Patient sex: M
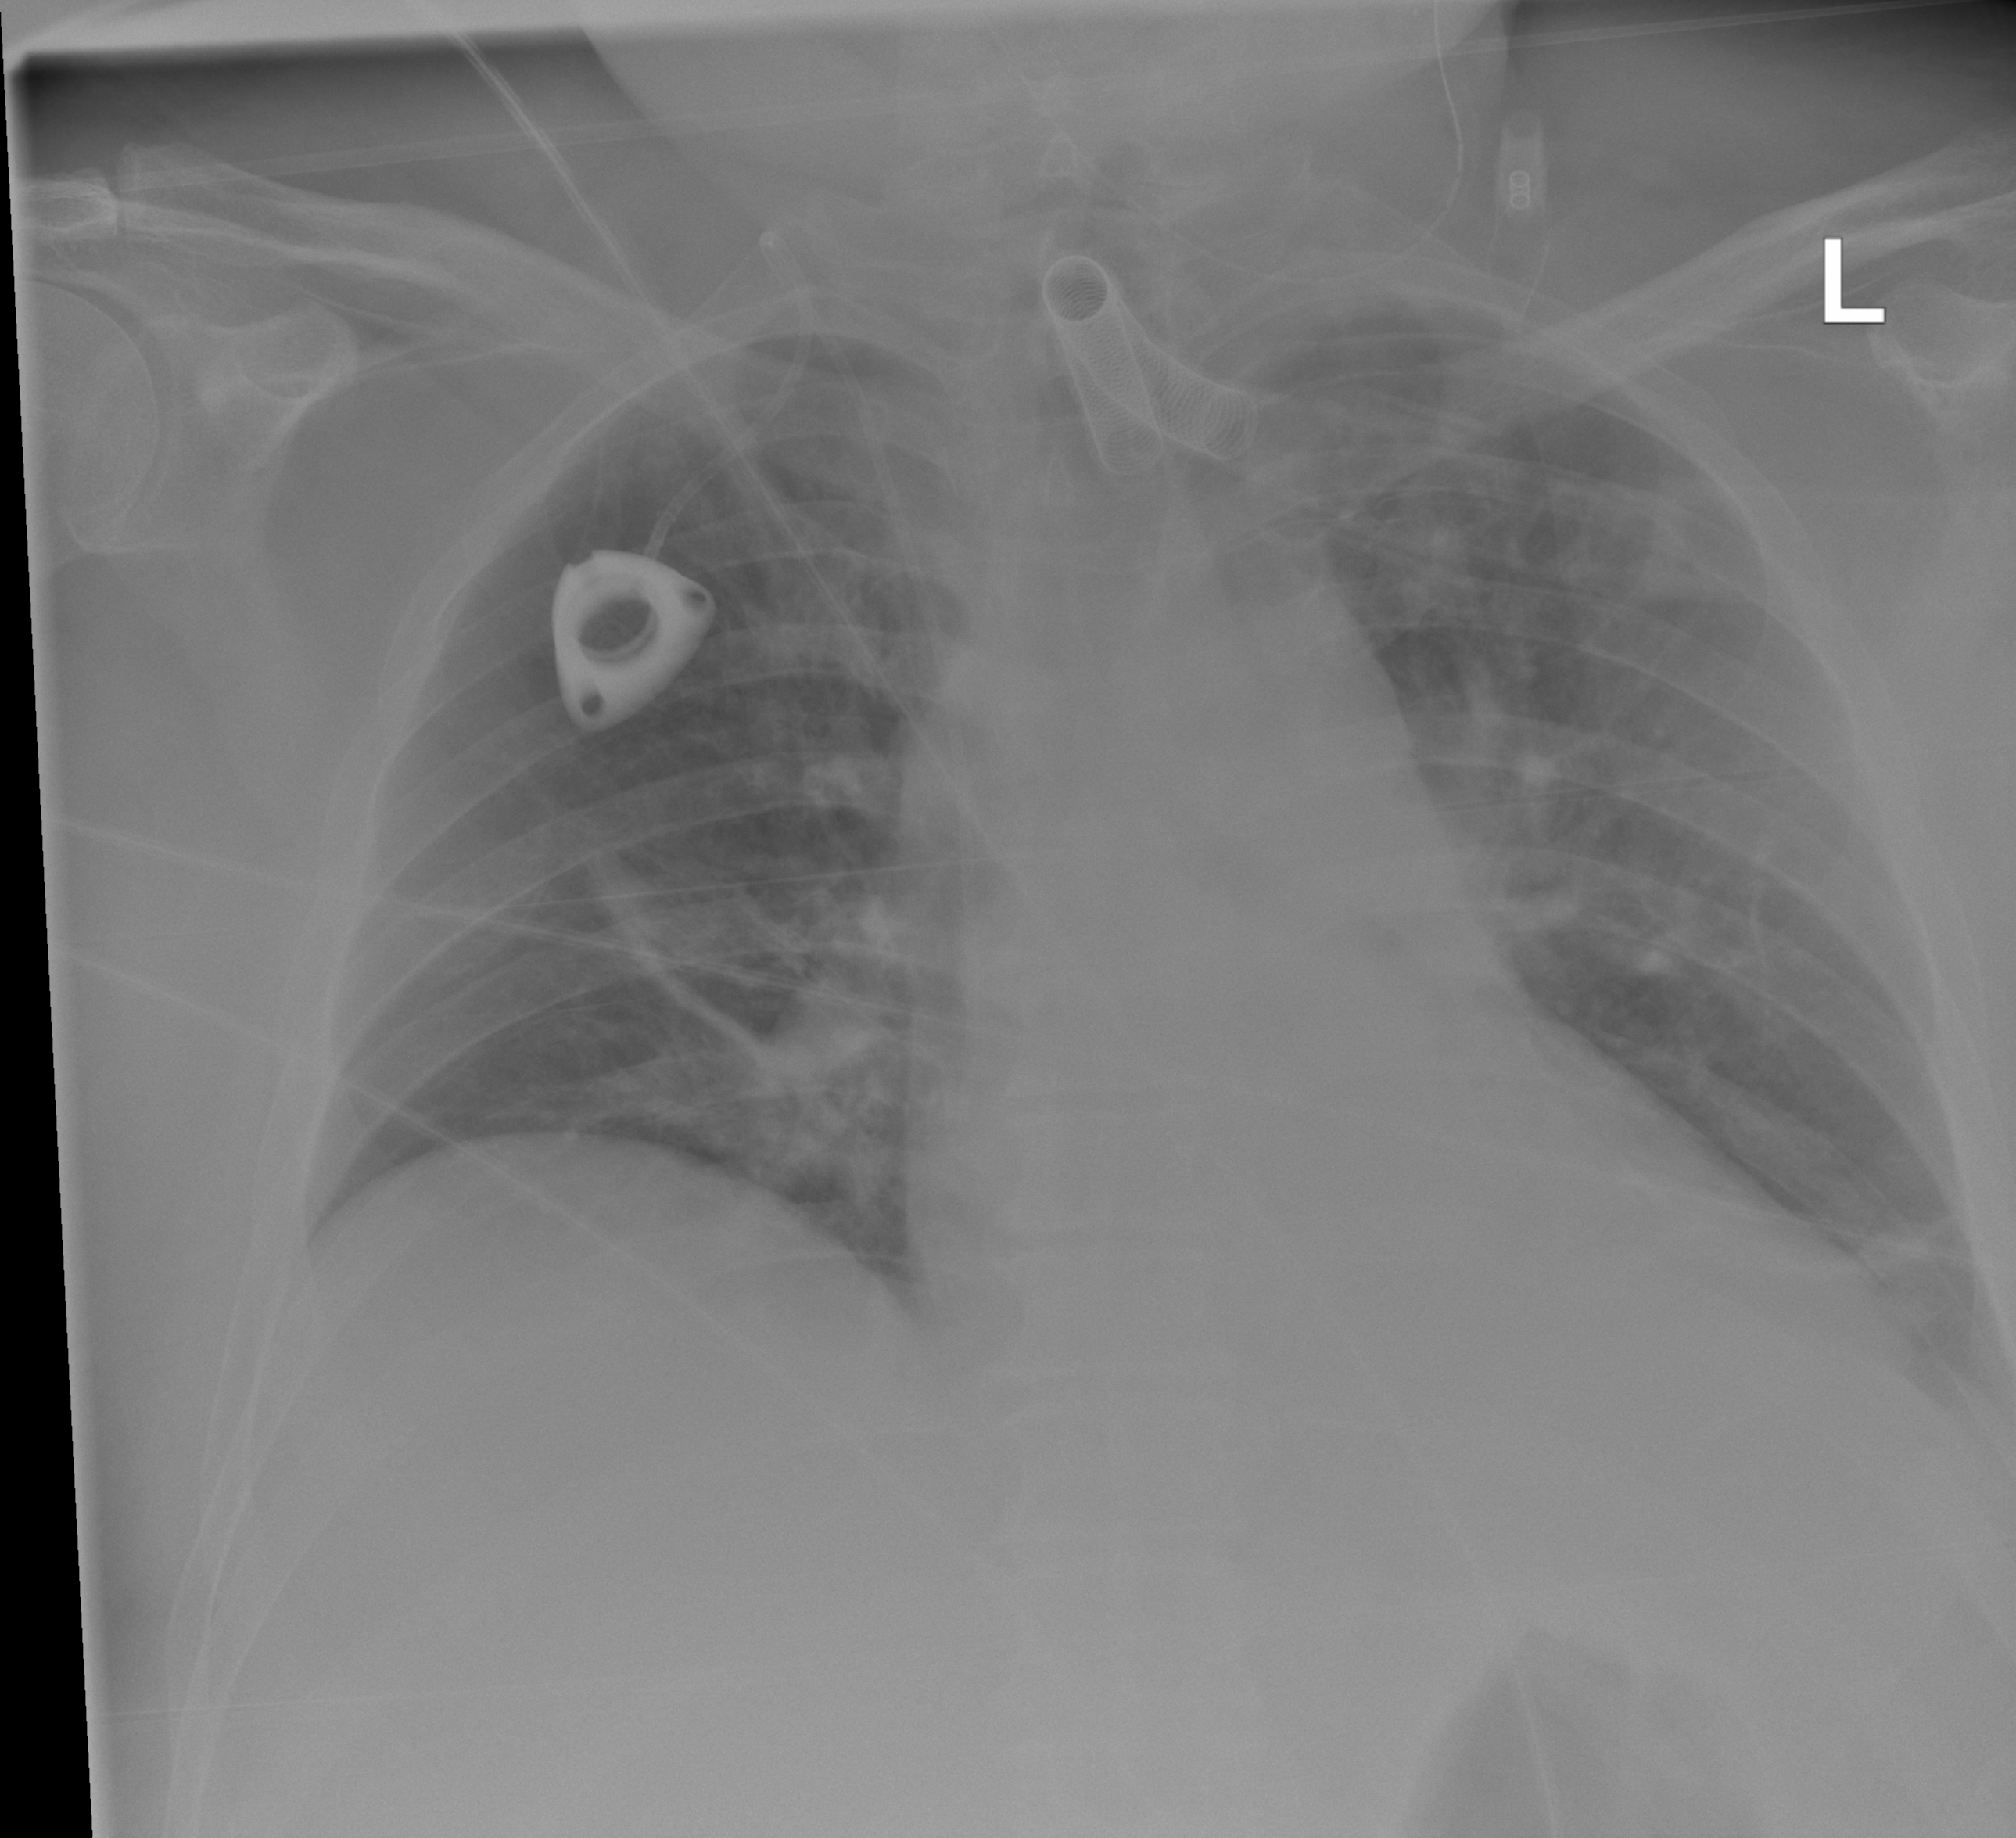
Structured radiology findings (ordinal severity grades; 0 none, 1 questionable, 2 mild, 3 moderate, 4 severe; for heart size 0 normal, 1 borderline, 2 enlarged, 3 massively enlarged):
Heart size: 0
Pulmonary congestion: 0
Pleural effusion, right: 0
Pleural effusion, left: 0
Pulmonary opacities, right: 0
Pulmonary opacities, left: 0
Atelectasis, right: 2
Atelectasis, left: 2